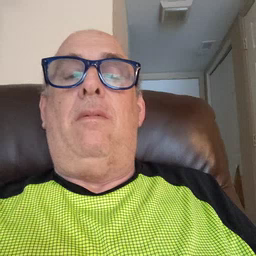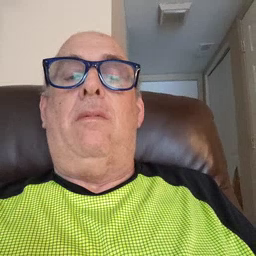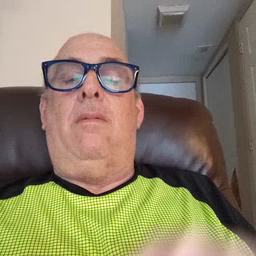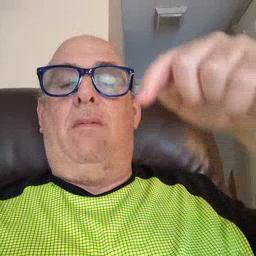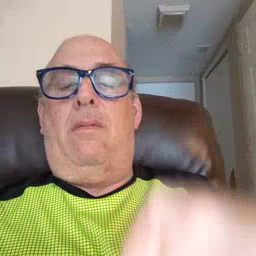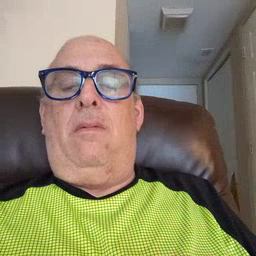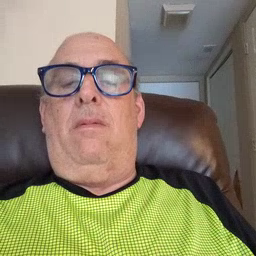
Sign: down